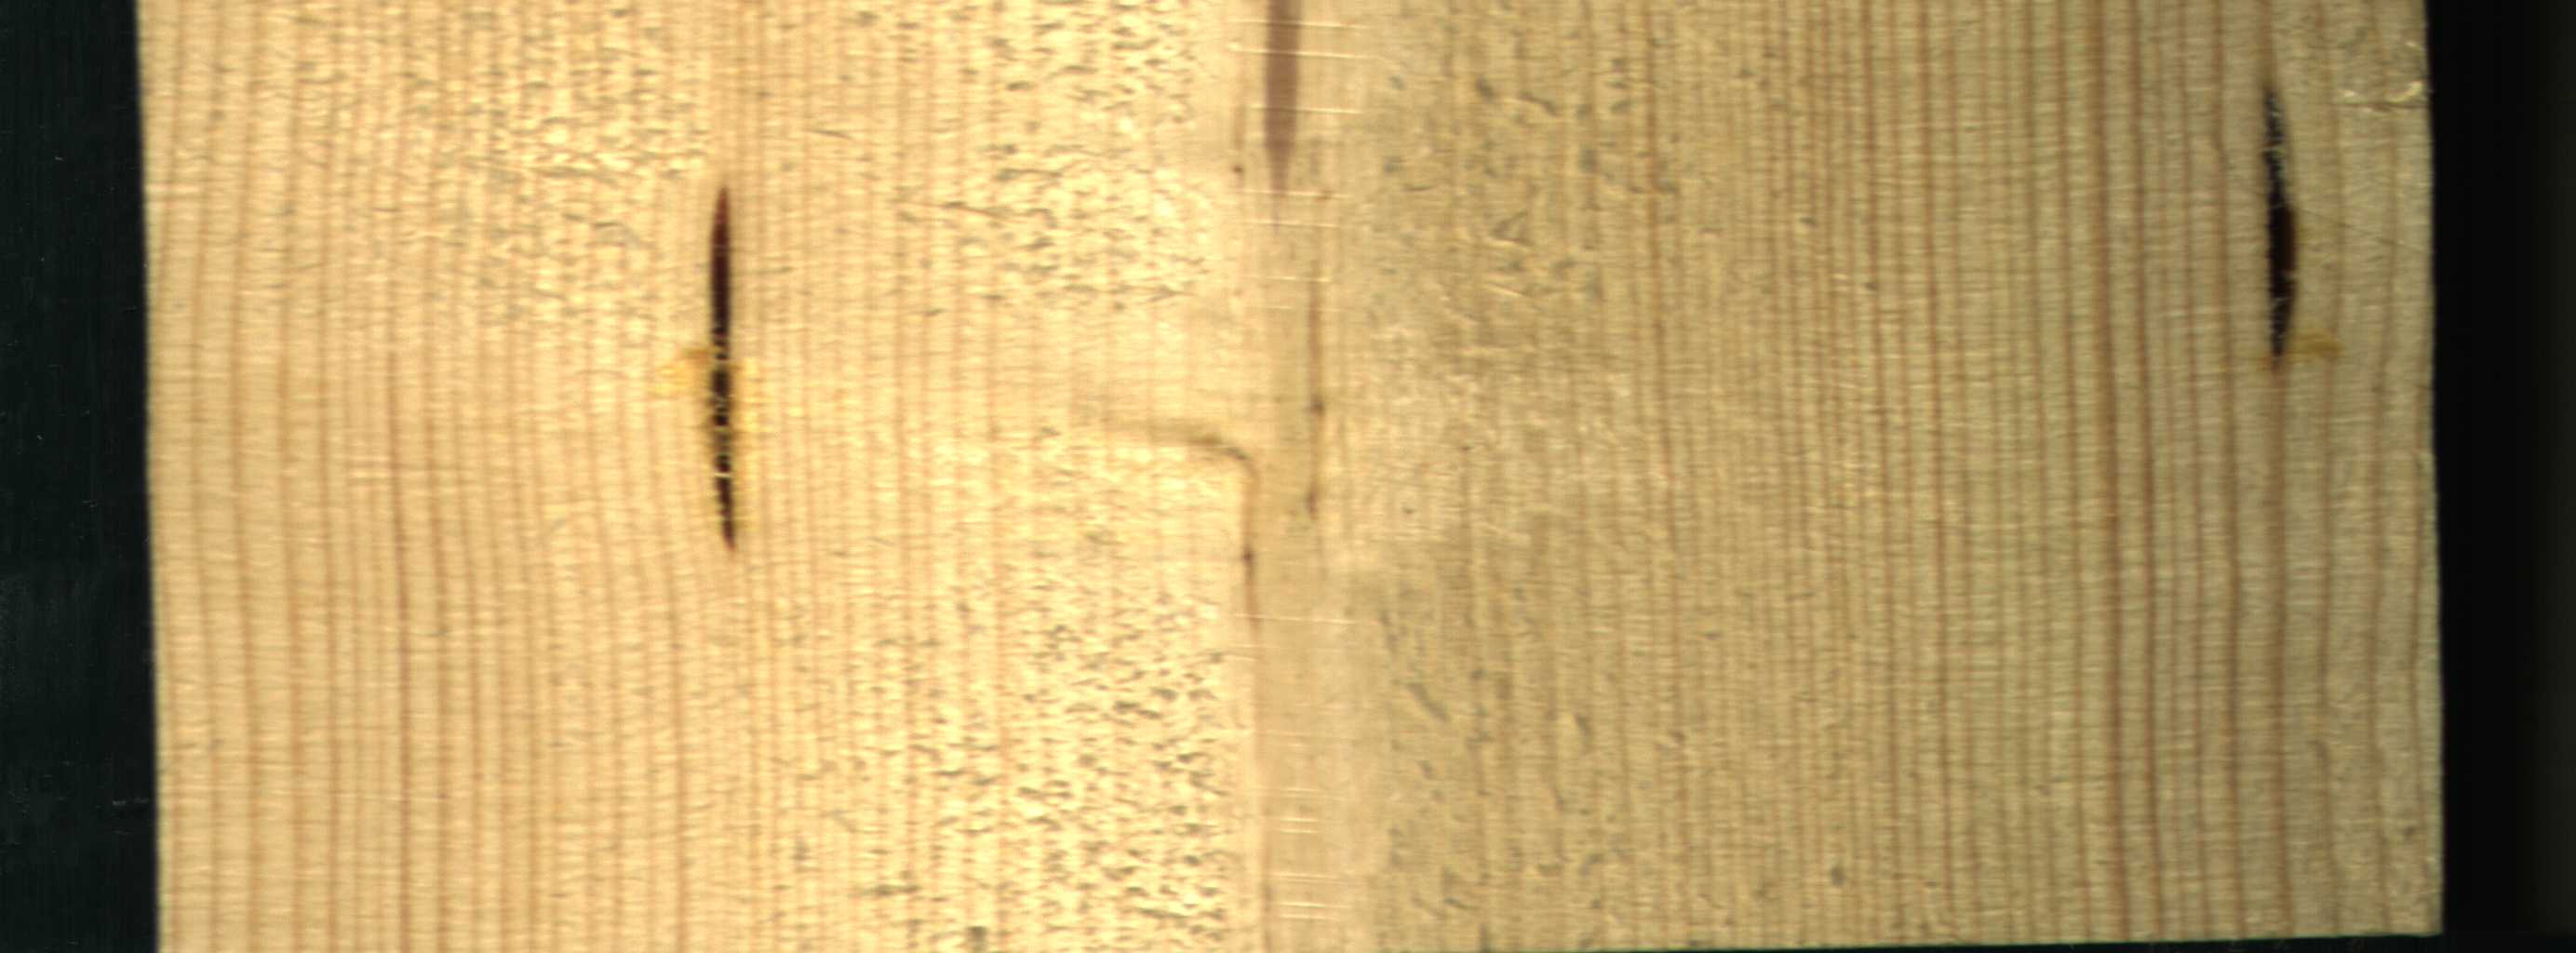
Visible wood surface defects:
Marrow
resin
resin